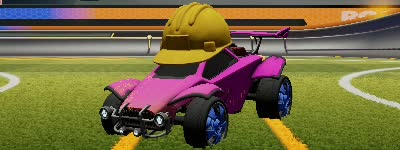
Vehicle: octane